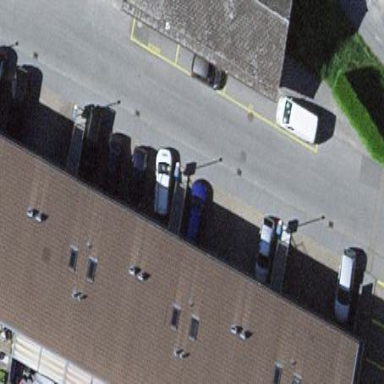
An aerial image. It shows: View of roof of building.